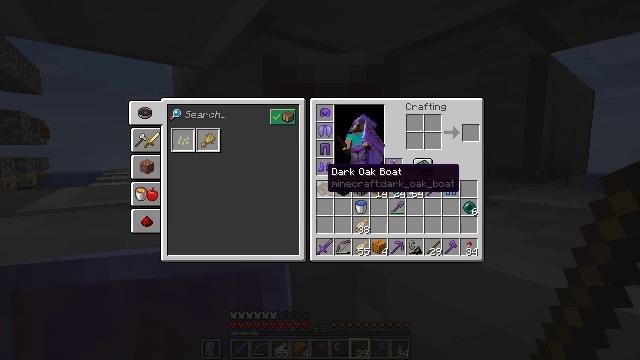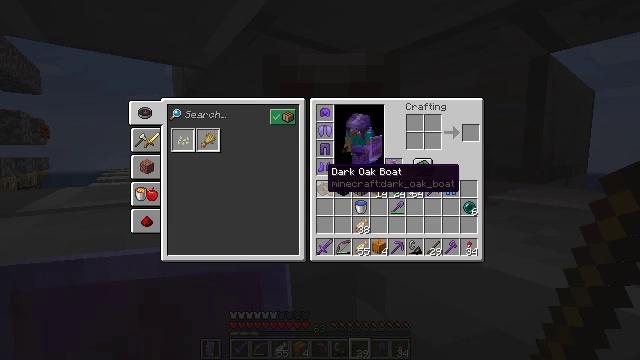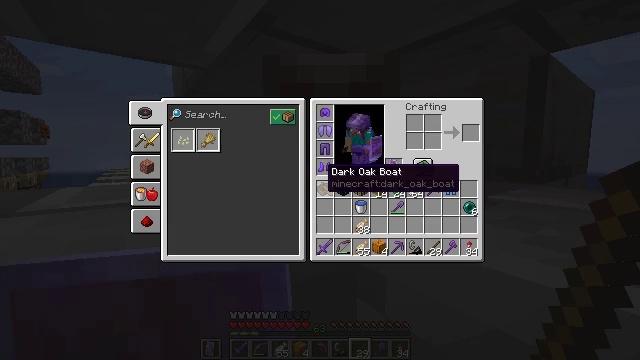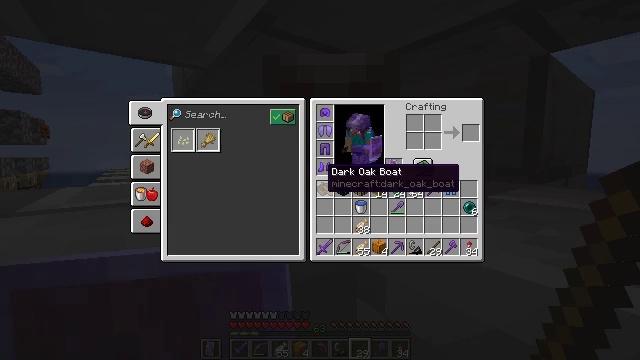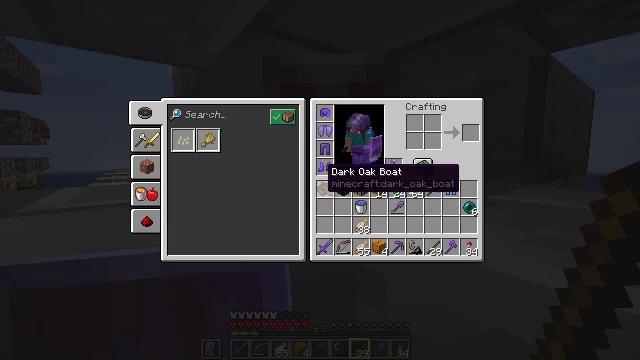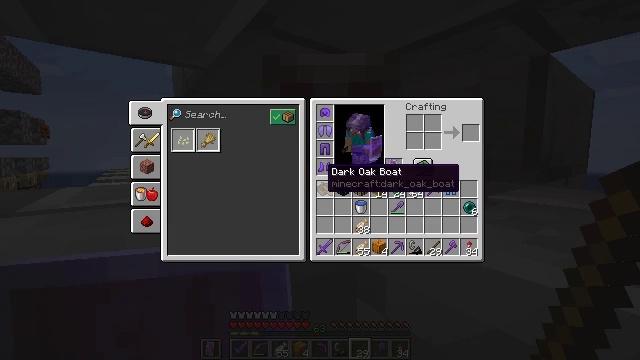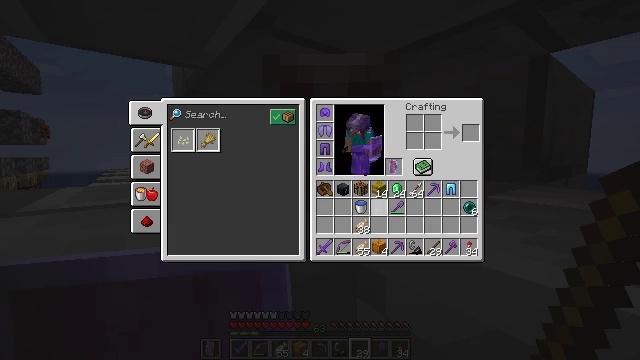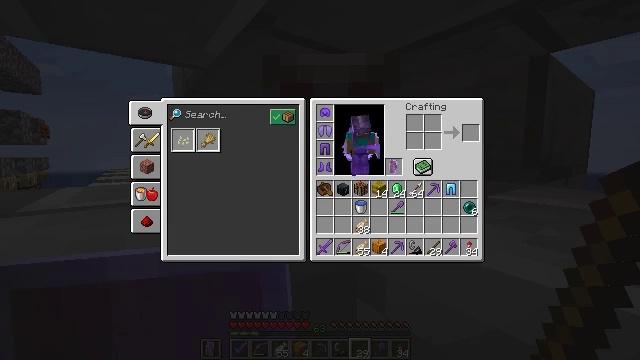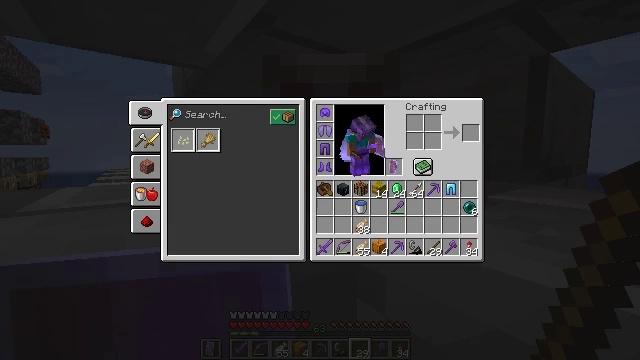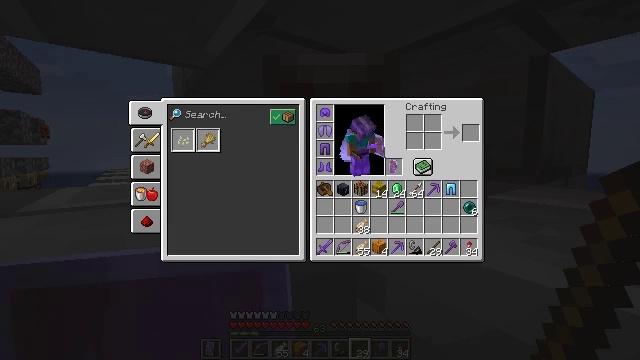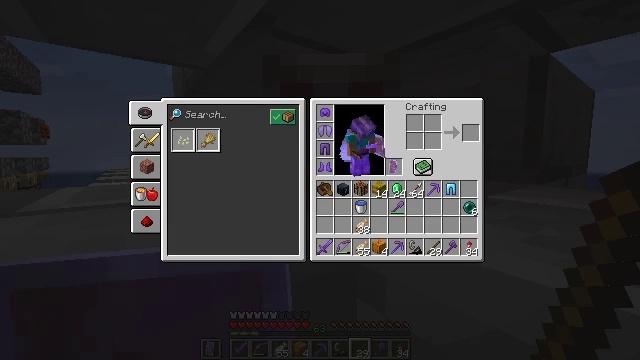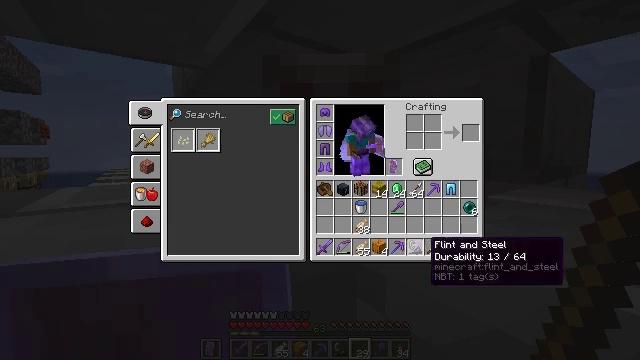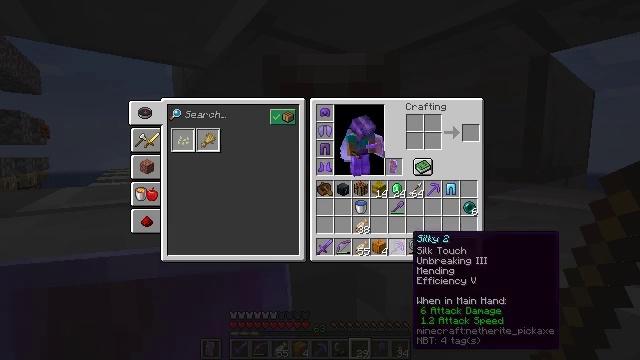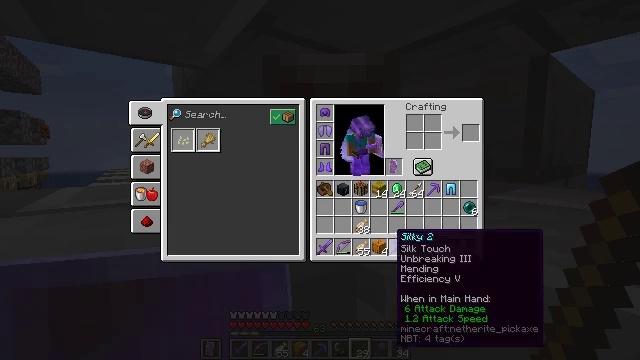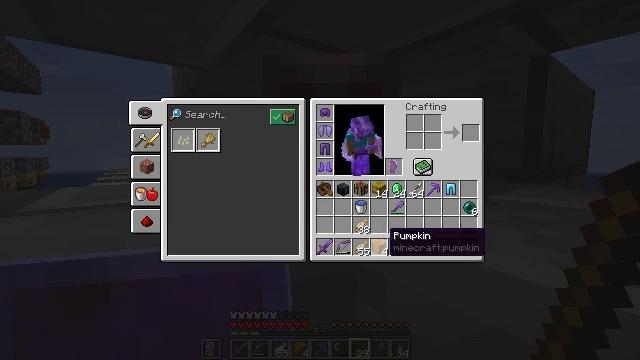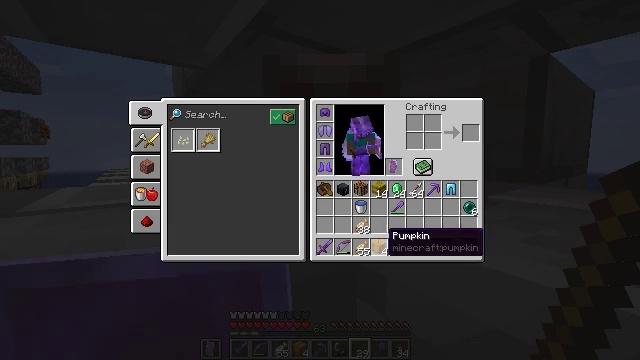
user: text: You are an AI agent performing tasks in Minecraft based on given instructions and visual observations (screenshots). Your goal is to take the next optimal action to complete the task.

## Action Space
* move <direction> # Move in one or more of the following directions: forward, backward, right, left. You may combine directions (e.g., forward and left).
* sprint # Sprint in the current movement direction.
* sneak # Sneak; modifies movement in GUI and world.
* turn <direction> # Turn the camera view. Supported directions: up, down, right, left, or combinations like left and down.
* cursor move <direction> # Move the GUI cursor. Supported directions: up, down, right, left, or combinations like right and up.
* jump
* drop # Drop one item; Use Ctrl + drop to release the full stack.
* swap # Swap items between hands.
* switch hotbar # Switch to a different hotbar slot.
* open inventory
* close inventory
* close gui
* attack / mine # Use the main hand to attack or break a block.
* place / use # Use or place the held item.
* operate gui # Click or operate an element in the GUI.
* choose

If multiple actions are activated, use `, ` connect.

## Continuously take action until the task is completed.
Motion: motion action
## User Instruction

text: Break the blast furnace block.
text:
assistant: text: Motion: open inventory
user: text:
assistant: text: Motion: open inventory
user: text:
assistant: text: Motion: no_op
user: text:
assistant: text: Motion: no_op
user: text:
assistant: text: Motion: no_op
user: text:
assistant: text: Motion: turn right and down
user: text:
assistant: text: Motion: turn right and down
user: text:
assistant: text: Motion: no_op
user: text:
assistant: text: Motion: no_op
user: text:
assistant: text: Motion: no_op
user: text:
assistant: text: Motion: sneak, turn left
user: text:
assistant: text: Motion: sneak, turn left
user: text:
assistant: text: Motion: sneak, turn left
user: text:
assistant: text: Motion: sneak, turn left
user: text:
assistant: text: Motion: sneak
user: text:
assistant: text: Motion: sneak
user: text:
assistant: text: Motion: sneak
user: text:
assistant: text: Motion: sneak, attack / mine
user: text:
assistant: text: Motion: sneak, attack / mine
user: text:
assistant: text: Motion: sneak, attack / mine
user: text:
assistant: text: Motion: sneak
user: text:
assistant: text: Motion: no_op
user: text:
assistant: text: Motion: no_op
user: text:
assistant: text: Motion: no_op
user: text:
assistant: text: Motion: no_op
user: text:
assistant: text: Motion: no_op
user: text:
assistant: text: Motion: turn left
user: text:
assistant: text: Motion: turn left and down
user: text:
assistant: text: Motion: turn left and down
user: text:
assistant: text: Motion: turn left and down